Question: '''
use HTML::HTMLDoc;
my $htmldoc = new HTML::HTMLDoc();
$htmldoc->set_html_content(qq~<html><body>A PDF file</body></html>~);
# $htmldoc->set_input_file($filename); # alternative to use a present file from your fs
my $pdf = $htmldoc->generate_pdf();
print $pdf->to_string();
$pdf->to_file('foo.pdf');
'''
I'm using ActivePerl and try to install <URL> via PPm and im getting
'''
ppm install failed: Can't find any package that provides HTML::HTMLDoc
'''
I even tried to use Cpan install 'HTML::HTMLDoc' but im getting
'''
MFRANKL/HTML-HTMLDoc-0.10.tar.gz
C:\Perl\sitein\dmake.exe -- NOT OK
CPAN: YAML::XS loaded ok (v0.39)
Running make test
Can't test without successful make
Running make install
Make had returned bad status, install seems impossible
'''
How do I install the module in my Perl.

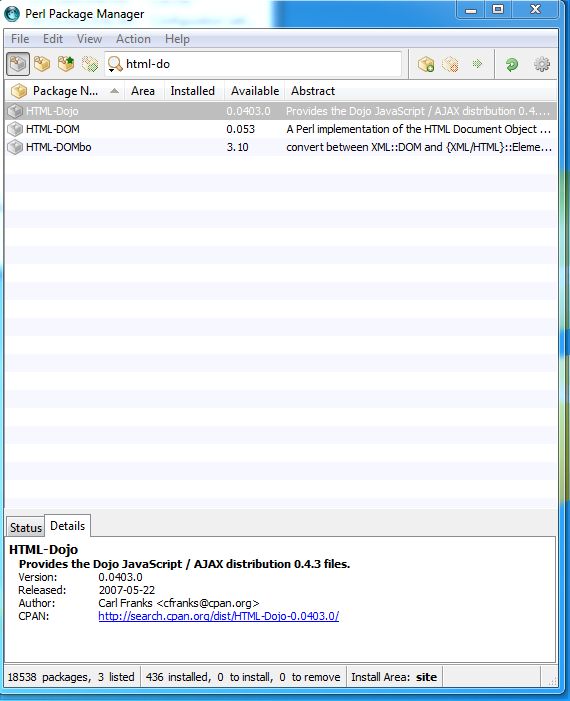
Answer: HTML-HTMLDoc is unavailable in PPM, because there aren't any builds for it in the package repositories.
Details: <URL>